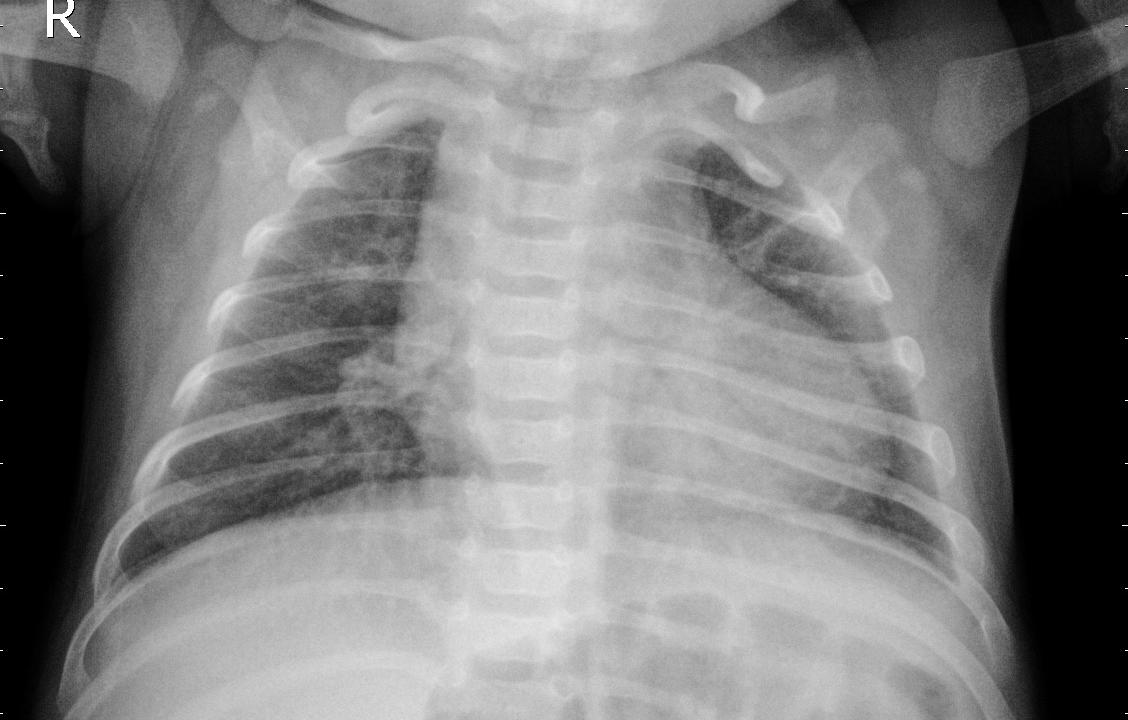
Diagnosis: PNEUMONIA